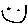
Label: smiley face